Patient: sex M, age 76
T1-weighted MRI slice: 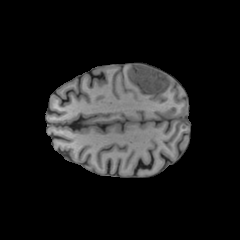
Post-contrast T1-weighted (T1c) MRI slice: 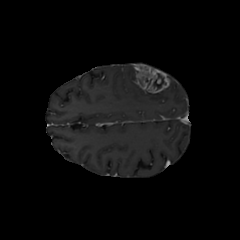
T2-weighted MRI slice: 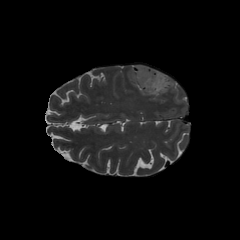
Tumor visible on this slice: yes
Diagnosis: Glioblastoma, IDH-wildtype
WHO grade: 4